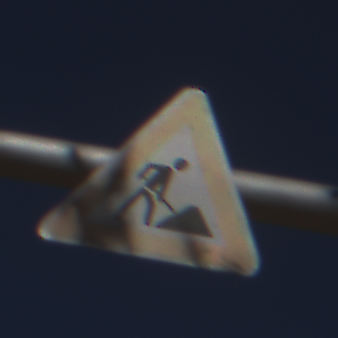
Verkehrszeichen: Arbeitsstelle
Umgebung: Outdoor, RoadRail
Tageszeit: MorningAfternoon
Wetter: Clear
Licht: Natural
Jahreszeit: NotSpecified
Kontrast: HighContrast